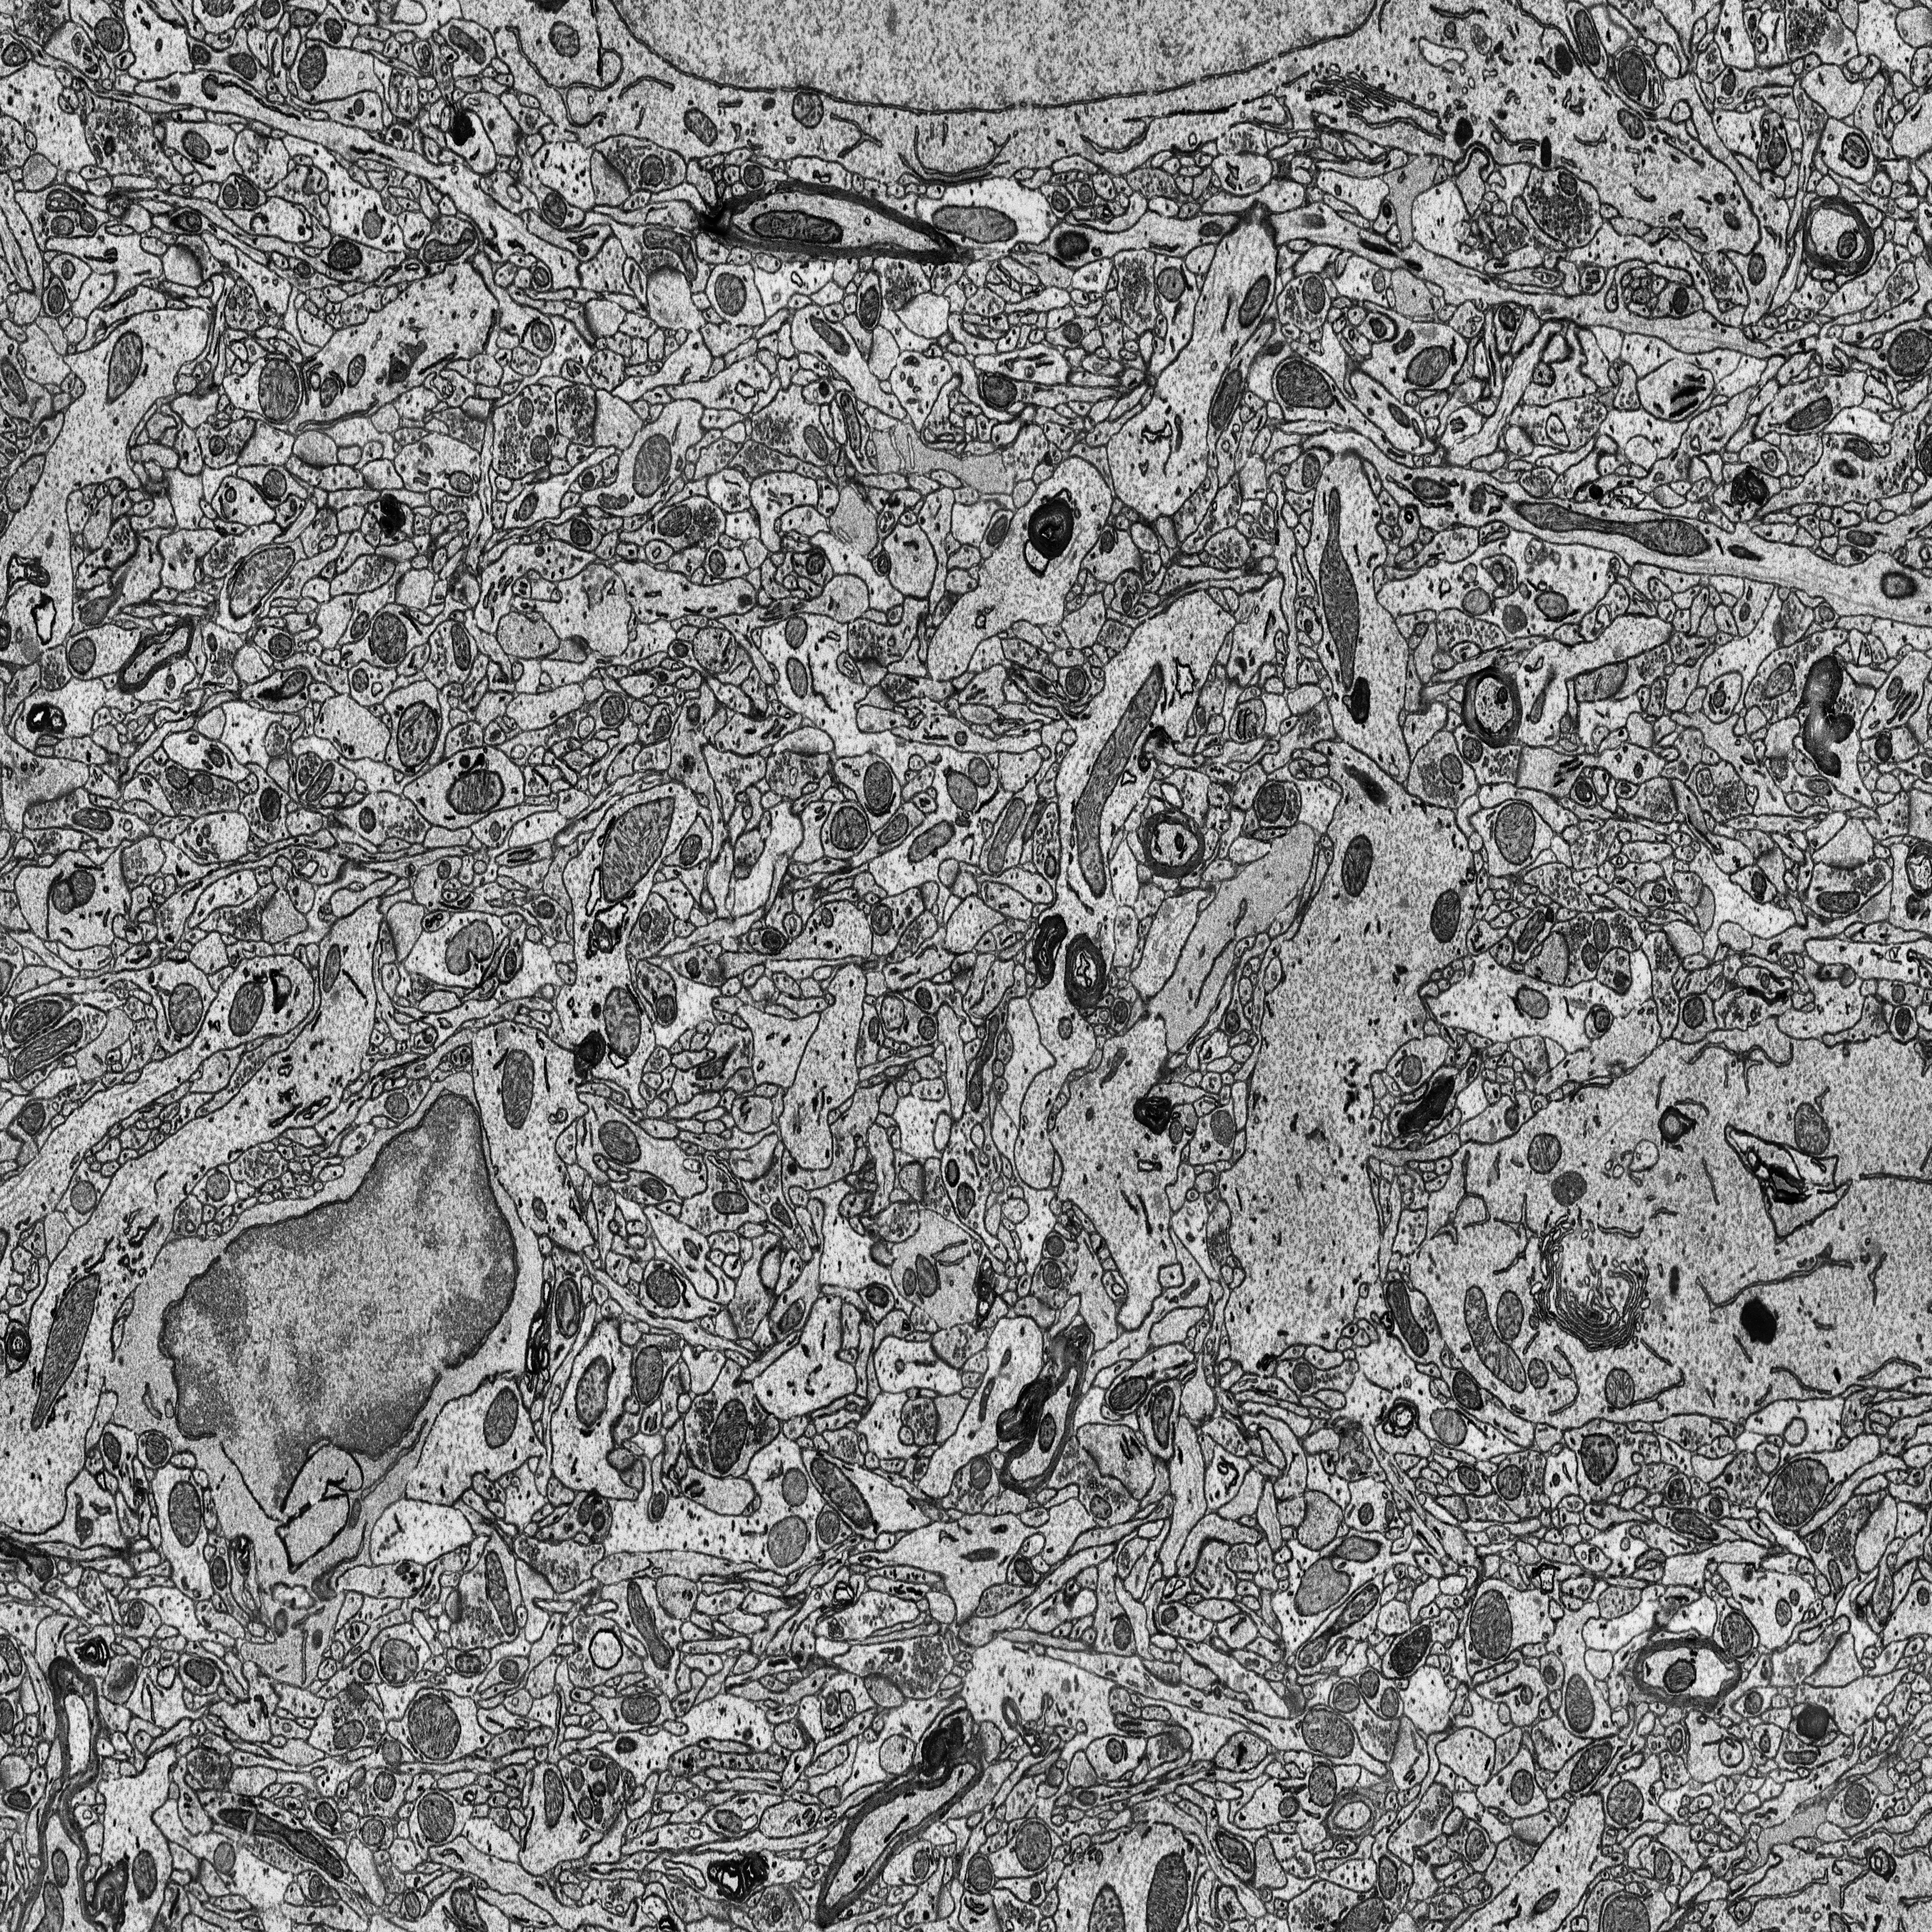
Electron microscopy slice of rat cortex tissue
Slice depth (z): 101
Mitochondria instances in slice: 386